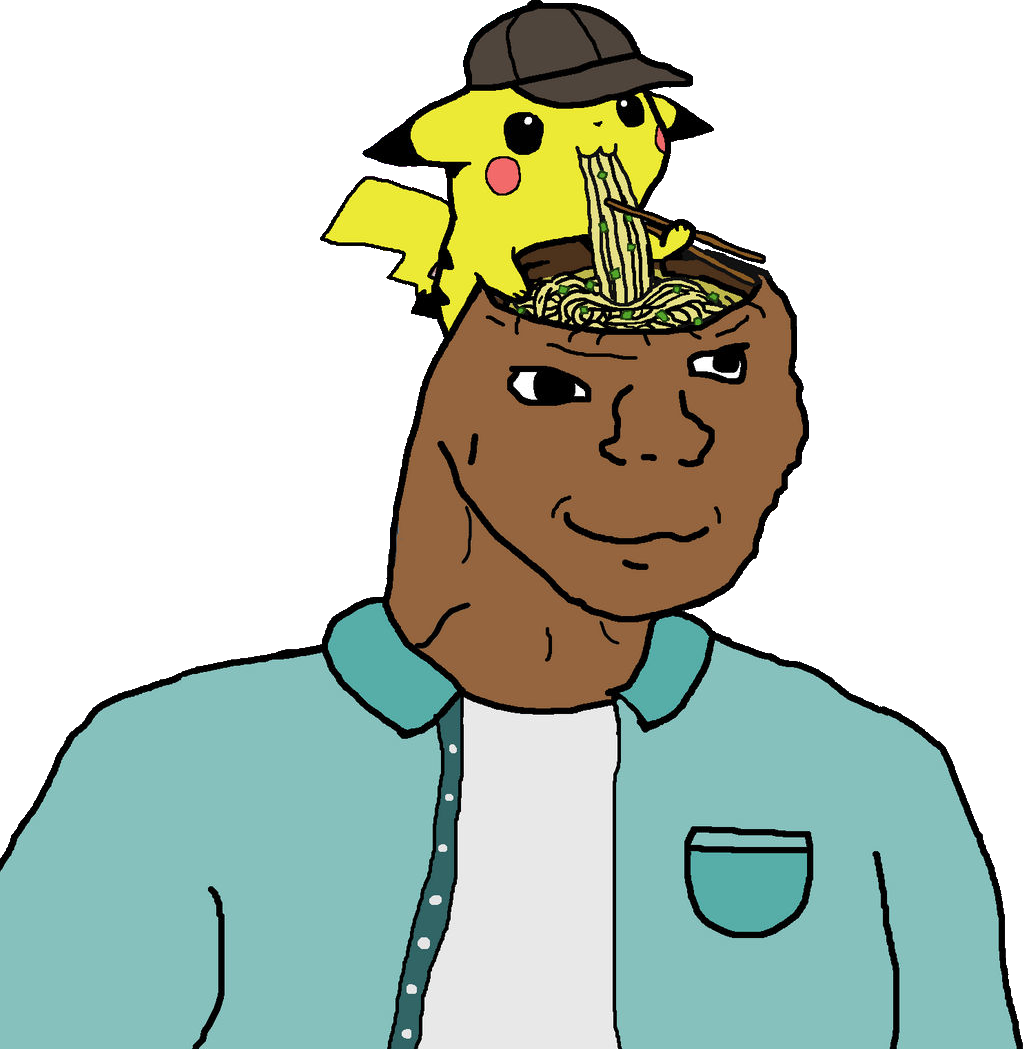
Label: 5_Brainlet